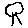
Label: tree